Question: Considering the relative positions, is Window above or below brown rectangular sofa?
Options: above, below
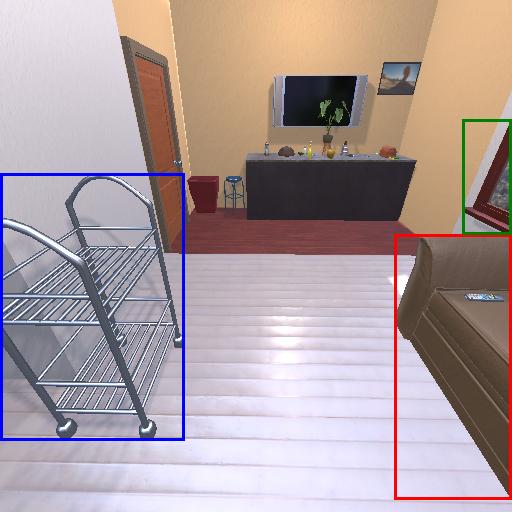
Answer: above